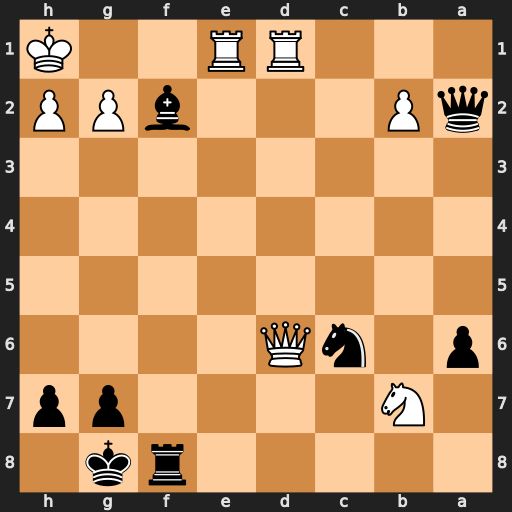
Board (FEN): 5rk1/1N4pp/p1nQ4/8/8/8/qP3bPP/3RR2K
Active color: b
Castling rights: -
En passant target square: -
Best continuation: Bxe1 Rxe1 Qf7 h4 Qxb7 Qd5+ Kh8